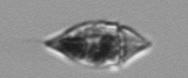
Label: Amphidinium